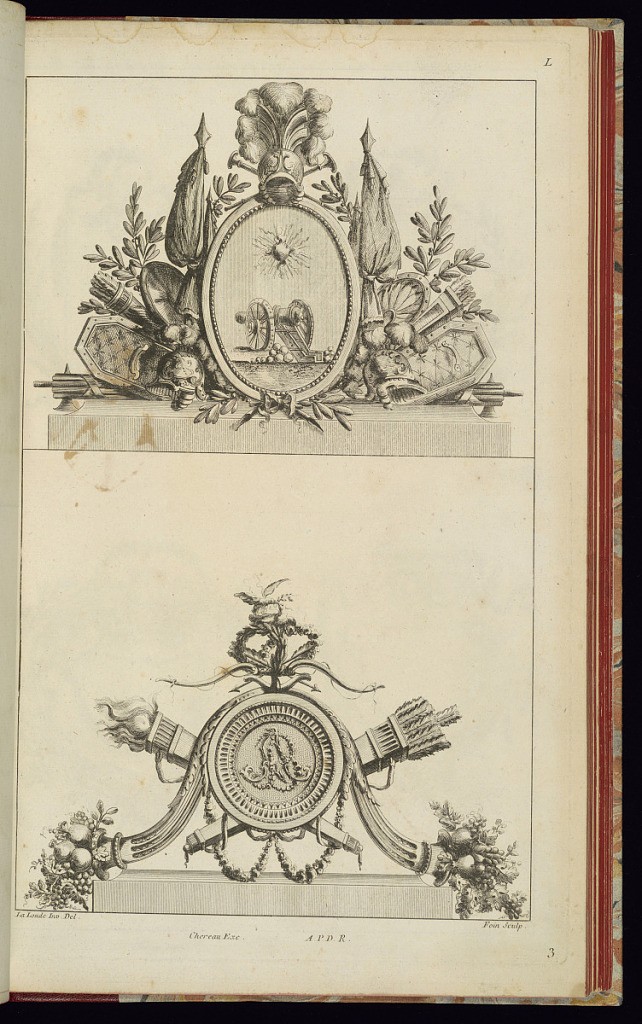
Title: Overdoor Designs
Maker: Richard de Lalonde, French, active 1780–96
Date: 1775-1788
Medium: Etching on off-white laid paper
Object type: Print
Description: Two overdoor designs. The overdoor on top features an oval medallion with a cannon in the center, and a plumed helmet above. Around the medallion are attributes of war, including flags, arrows, quivers, and shields. The overdoor below has a round medallion with a monogram made of flowers and scrolls, with a wreath with two doves above it, and a torch and quiver behind. The plate is signed and numbered.